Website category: university
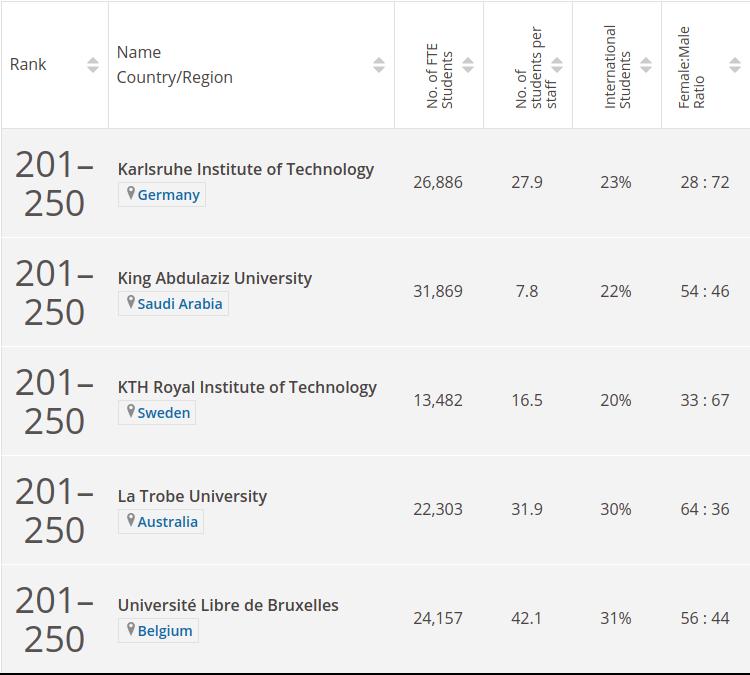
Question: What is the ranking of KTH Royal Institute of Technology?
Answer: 201250

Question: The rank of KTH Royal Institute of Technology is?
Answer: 201250

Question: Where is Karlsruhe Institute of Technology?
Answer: Germany

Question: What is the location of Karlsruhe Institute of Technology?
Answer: Germany

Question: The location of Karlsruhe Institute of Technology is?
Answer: Germany

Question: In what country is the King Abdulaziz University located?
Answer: Saudi Arabia

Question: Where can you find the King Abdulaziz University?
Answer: Saudi Arabia

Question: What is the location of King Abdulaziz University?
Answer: Saudi Arabia

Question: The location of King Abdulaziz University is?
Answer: Saudi Arabia

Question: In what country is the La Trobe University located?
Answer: Australia

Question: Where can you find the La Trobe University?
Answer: Australia

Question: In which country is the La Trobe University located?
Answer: Australia

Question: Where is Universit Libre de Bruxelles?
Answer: Belgium

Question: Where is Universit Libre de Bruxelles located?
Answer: Belgium

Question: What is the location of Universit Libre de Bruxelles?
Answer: Belgium

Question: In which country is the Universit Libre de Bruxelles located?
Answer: Belgium

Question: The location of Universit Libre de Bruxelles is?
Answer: Belgium

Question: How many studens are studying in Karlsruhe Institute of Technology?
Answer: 26,886

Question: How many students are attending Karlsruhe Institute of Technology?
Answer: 26,886

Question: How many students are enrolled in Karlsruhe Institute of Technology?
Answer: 26,886

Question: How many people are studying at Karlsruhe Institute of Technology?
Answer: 26,886

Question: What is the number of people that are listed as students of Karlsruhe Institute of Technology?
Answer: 26,886

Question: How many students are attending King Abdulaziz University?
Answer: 31,869

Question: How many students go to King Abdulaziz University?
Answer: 31,869

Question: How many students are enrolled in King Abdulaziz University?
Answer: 31,869

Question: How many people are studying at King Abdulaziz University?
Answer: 31,869

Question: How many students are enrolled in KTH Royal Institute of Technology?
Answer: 13,482

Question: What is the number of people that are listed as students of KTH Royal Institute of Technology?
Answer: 13,482

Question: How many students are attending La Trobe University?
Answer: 22,303

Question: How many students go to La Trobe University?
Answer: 22,303

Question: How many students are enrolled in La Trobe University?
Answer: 22,303

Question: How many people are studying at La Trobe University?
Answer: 22,303

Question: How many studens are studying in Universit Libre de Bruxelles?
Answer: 24,157

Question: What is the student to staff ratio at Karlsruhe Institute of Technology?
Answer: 27.9

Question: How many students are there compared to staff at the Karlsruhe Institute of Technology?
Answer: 27.9

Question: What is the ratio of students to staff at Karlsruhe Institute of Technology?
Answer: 27.9

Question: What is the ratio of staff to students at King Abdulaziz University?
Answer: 7.8

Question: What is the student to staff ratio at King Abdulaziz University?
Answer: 7.8

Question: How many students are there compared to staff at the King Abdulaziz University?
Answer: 7.8

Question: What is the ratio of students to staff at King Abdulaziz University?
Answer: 7.8

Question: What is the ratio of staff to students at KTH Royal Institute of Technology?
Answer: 16.5

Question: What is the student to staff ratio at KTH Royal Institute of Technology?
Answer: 16.5

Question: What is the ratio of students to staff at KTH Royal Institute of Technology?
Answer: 16.5

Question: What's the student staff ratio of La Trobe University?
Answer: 31.9

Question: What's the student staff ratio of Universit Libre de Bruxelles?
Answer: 42.1

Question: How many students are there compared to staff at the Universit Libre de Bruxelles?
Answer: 42.1

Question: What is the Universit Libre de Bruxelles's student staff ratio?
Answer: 42.1

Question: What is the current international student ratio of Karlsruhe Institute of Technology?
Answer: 23%

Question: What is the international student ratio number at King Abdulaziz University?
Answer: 22%

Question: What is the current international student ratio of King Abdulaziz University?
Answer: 22%

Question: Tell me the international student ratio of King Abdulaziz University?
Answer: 22%

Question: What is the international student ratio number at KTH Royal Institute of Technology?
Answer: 20%

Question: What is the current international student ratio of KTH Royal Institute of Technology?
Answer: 20%

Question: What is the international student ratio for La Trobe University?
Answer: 30%

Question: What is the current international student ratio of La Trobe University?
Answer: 30%

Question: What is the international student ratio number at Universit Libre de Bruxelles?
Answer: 31%

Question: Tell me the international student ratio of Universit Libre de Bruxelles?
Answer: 31%

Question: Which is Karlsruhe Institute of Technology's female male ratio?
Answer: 28 : 72

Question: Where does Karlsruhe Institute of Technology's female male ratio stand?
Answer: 28 : 72

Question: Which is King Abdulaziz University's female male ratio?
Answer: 54 : 46

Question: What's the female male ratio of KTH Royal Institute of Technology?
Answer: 33 : 67

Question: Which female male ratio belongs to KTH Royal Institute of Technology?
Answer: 33 : 67

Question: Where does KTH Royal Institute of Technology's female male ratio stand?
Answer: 33 : 67

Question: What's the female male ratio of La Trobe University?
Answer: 64 : 36